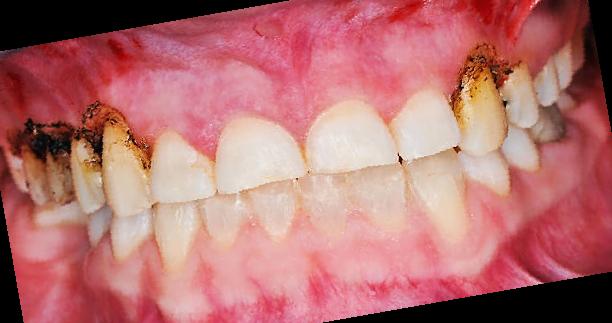
Condition: Gingivitis